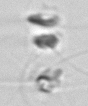
Label: Chaetoceros_socialis